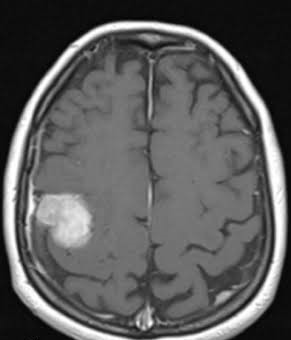
Label: meningioma